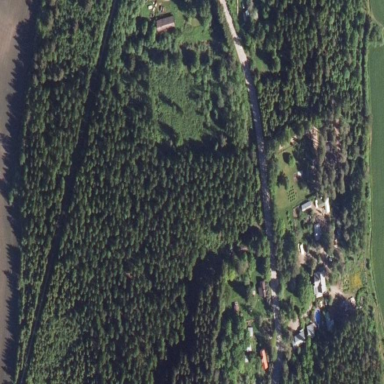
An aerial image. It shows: Deciduous broadleaved woodland.